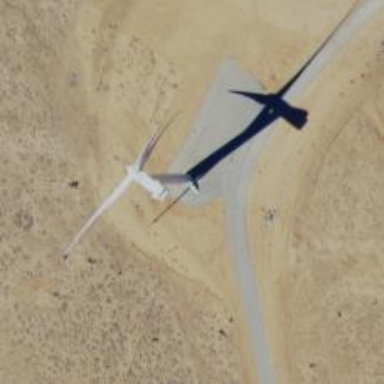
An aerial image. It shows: Wind generator with horizontal axis. The wind turbine is from Vestas.